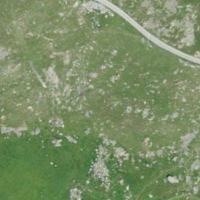
EUNIS habitat code: 26
Species observed at this site:
Marmota marmota
Calluna vulgaris